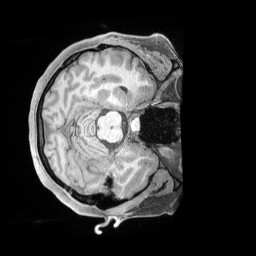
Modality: T1w
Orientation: axial
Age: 34
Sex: female
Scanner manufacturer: siemens
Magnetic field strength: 3 T
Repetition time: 2 s
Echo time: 0.00211 s